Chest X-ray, PA view. Patient: 36 years old, sex F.
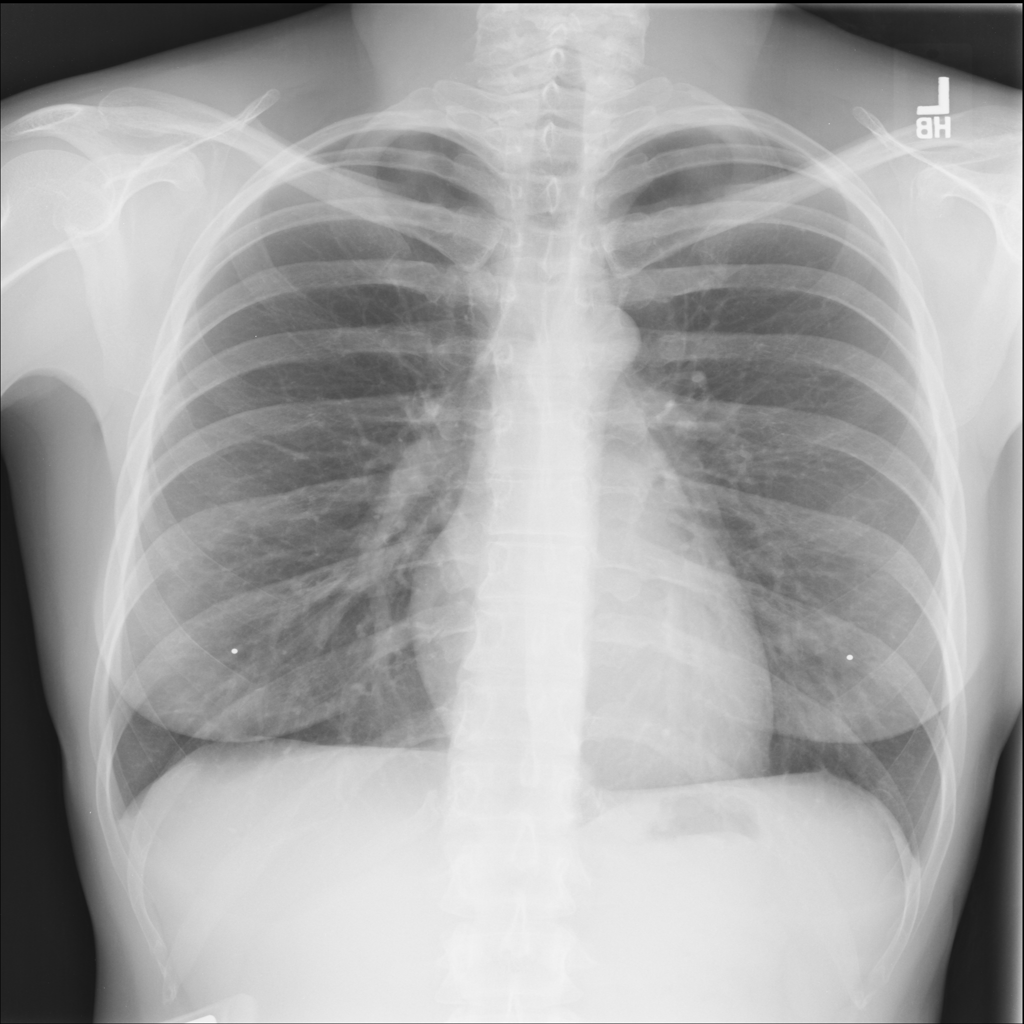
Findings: No Finding